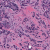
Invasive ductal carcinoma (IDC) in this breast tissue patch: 1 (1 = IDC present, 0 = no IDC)